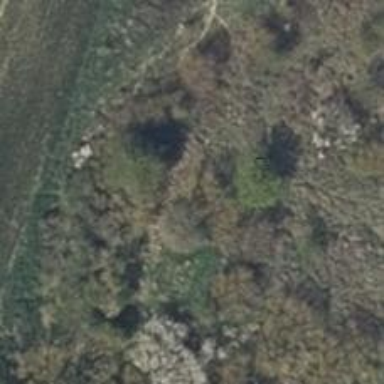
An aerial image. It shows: Patch of scrub vegetation.